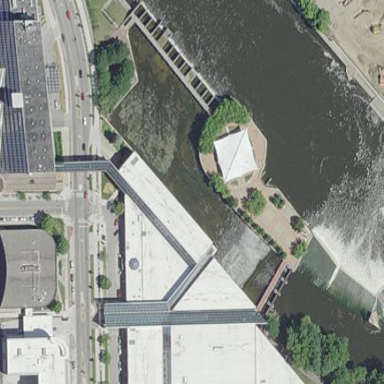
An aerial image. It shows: Conference center building.